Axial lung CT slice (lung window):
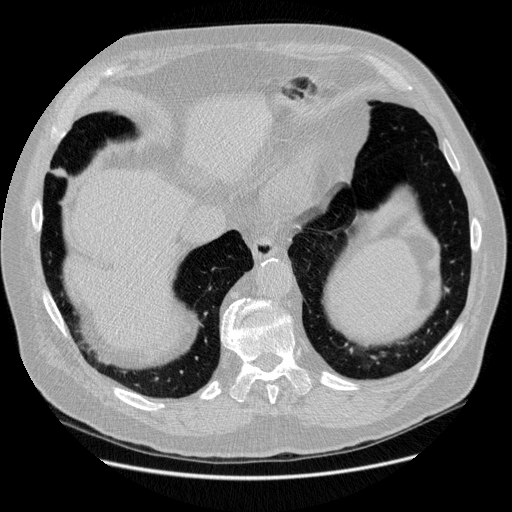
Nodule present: no